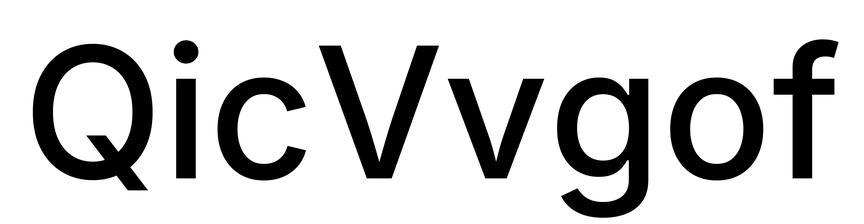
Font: Inter_Medium